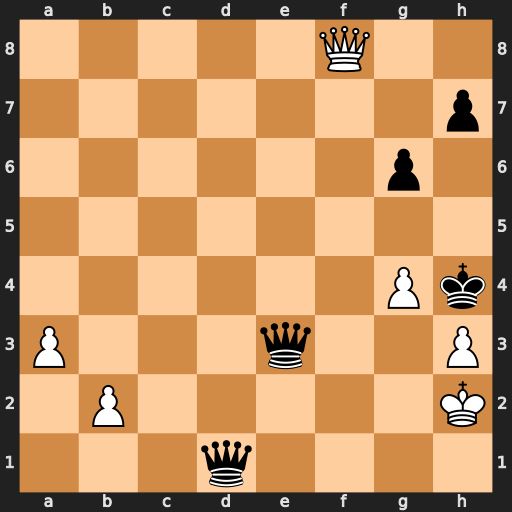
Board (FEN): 5Q2/7p/6p1/8/6Pk/P3q2P/1P5K/3q4
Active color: w
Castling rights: -
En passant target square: -
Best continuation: Qf6+ Qg5 Qf2#